Question: I'm trying to make a sticky header with an 'ul' and one 'div'.
The sticky header work fine, but i want to make sticky the 'div' too, only when the screen width are '>= 981px'.
---
## Code
---
'''
<div id="sub-header-info">
<div class="wrap-perfil">
<nav class="barra-header">
<ul>
<li><a class="actividad" href="index.php">Actividad</a></li>
<li><a class="favoritos" href="#">Favoritos</a></li>
<li><a class="seguidores" href="seguidores.php">Seguidores</a></li>
<li><a class="seguidos" href="seguidos.php">Siguiendo</a></li>
</ul>
</nav>
</div>
</div>
<div class="wrap-perfil">
<div class="boton-seguir"><a href="#">Seguir</a></div>
</div>
'''
'''
.boton-seguir {
float:right;
position: relative;
top: -40px;
}
.boton-fixed {
position: fixed;
top: 161;
right: 90px;
}
'''
'''
var stickyOffset = $('#sub-header-info').offset().top;
$(window).scroll(function(){
var sticky = $('#sub-header-info'),
scroll = $(window).scrollTop();
if (scroll >= stickyOffset) sticky.addClass('fixed');
else sticky.removeClass('fixed');
});
var stickyOffset2 = $('.boton-seguir').offset().top;
var boton = $('.boton-seguir');
scroll = $(window).scrollTop();
if (screen.width >= 981 && scroll >= stickyOffset2)
boton.addClass('boton-fixed')
'''
---

Here is a <URL>.
What is wrong here? Can anyone help me?
Thanks in advance.
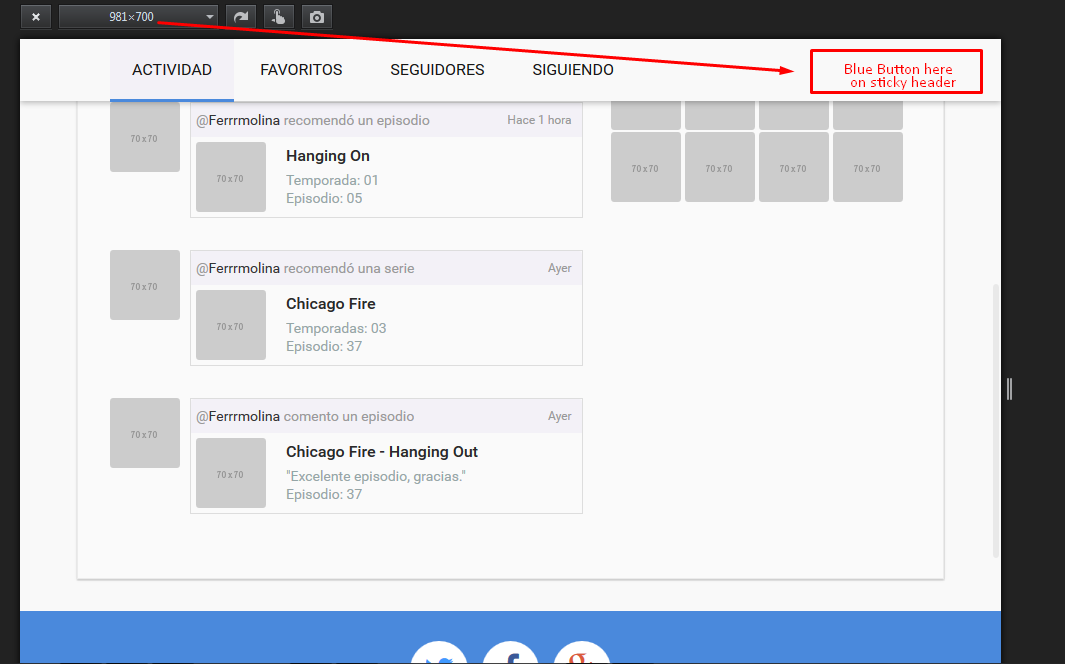
Answer: First of all, because your button is not inside of the sticky div, you're going to have to make it sticky as well. Modify your JavaScript like this:
'''
var stickyOffset = $('#sub-header-info').offset().top;
$(window).scroll(function(){
var sticky = $('#sub-header-info'),
scroll = $(window).scrollTop(),
stickyBtn = sticky.next();
if (scroll >= stickyOffset) {
sticky.addClass('fixed');
stickyBtn.addClass('fixedBtn');
}
else {
sticky.removeClass('fixed');
stickyBtn.removeClass('fixedBtn');
}
});
'''
Now you can catch that button with media queries like this:
'''
@media only screen and (min-width: 981px) {
.wrap-perfil.fixedBtn {
position:fixed;
/* We need a z-index greater than #sub-header-info's */
z-index: <PHONE>;
/* Probably better to remove the negative-top off of the child element,
* but this hack will demonstrate how it works. :) */
top: 60px;
}
}
@media only screen and (max-width: 980px) {
.wrap-perfil.fixedBtn {
/* Add CSS for smaller screens here. */
}
}
'''